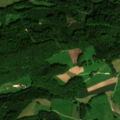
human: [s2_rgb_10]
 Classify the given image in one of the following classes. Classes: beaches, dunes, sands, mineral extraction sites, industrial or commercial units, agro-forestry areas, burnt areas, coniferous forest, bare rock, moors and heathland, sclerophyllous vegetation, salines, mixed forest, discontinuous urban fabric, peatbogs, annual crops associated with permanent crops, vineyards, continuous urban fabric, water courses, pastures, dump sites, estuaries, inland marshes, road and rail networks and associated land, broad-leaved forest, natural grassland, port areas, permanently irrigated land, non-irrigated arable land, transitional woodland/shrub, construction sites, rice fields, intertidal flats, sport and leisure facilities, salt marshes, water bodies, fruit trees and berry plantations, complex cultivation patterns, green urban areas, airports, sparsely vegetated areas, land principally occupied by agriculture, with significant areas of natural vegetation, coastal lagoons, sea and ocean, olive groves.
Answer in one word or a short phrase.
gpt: non-irrigated arable land, complex cultivation patterns, broad-leaved forest, mixed forest